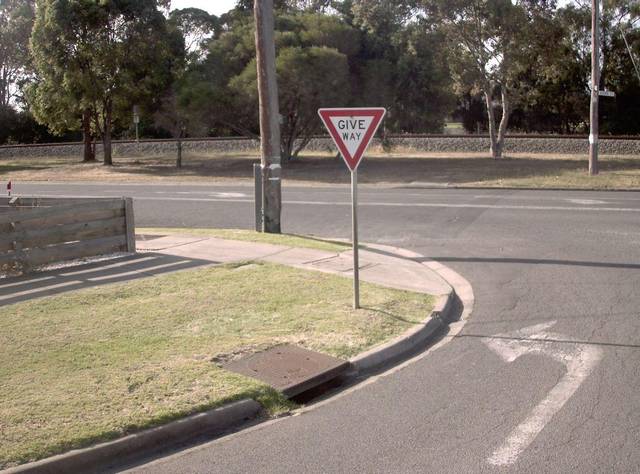
Region: Australia
Coordinates: -38.204, 146.521